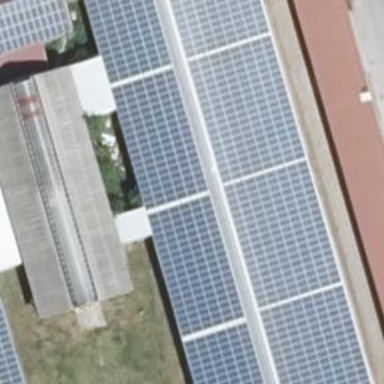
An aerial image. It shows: Solar photovoltaic panel generator producing electricity in small installation.